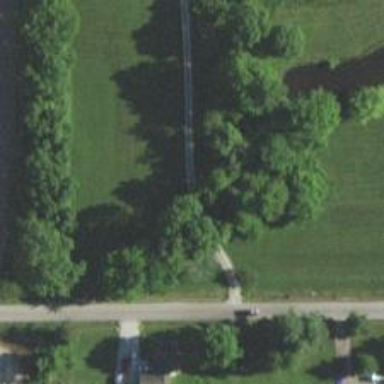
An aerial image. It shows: Driveway leading to service road.